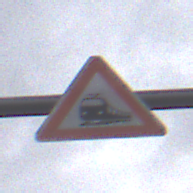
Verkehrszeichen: Bahnuebergang
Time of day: Midday
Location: Outdoor (Suburban)
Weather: Overcast
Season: NotSpecified
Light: Natural